Question: I'm attempting to display timestamps in the S, M, H format however I get negative numbers on some accounts of the Minutes format. Better shown than said:

The tweet by Chris is supposed to be 4m and the tweet by Mina is supposed to be 6m. Here is my implementation code:
'''
// Set Timestamp
NSDate *date = [NSDate dateWithTimeIntervalSince1970:[entry[@"created_time"] doubleValue]];
NSDate *currentDateNTime = [NSDate date];
NSCalendar *calendar = [NSCalendar currentCalendar];
NSDateComponents *instacomponents = [calendar components:(NSCalendarUnitHour | NSCalendarUnitMinute | NSCalendarUnitSecond) fromDate:date];
NSInteger instahour = [instacomponents hour];
NSInteger instaminute = [instacomponents minute];
NSInteger instasecond = [instacomponents second];
NSDateComponents *realcomponents = [calendar components:(NSCalendarUnitHour | NSCalendarUnitMinute | NSCalendarUnitSecond) fromDate:currentDateNTime];
NSInteger realhour = [realcomponents hour];
NSInteger realminute = [realcomponents minute];
NSInteger realsecond = [realcomponents second];
NSInteger hour = realhour - instahour;
NSInteger minute = realminute - instaminute;
NSInteger second = realsecond - instasecond;
int adjustedSeconds = ((int)minute * 60) - abs((int)second);
int adjustedMinutes = adjustedSeconds / 60;
if (hour==1 > minute > 0) {
int negmin = ((int)hour * 60) - abs((int)minute);
int posmin = abs(negmin);
NSString *strInt = [NSString stringWithFormat:@"%dm",posmin];
cell.timeAgo.text = strInt;
}else if (hour>0){
NSString *strInt = [NSString stringWithFormat:@"%ldh",(long)hour];
cell.timeAgo.text = strInt;
}else if (hour==1){
NSString *strInt = [NSString stringWithFormat:@"%ldh",(long)hour];
cell.timeAgo.text = strInt;
}else if(minute == 1 > second){
NSString *strInt = [NSString stringWithFormat:@"%lds",(long)second];
cell.timeAgo.text = strInt;
}else{
NSString *strFromInt = [NSString stringWithFormat:@"%dm",adjustedMinutes];
cell.timeAgo.text = strFromInt;
}
'''
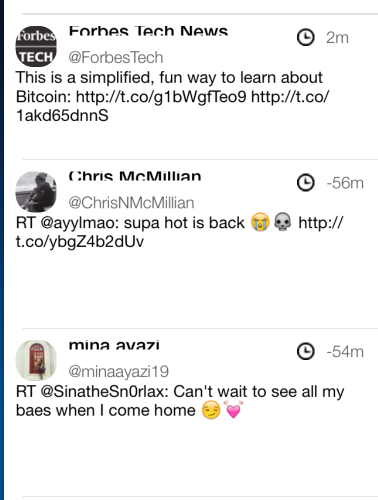
Answer: One main reason of happening this is timezone.
Try to set the time zone to GMT & then after do you calculation. Hope it helps.